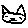
Label: cat